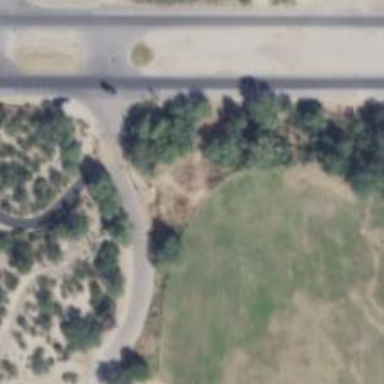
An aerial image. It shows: Path.